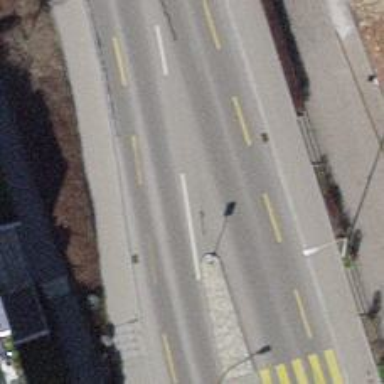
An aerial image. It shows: Primary highway with asphalt surface. There are sidewalks on both sides and designated cycle lane.